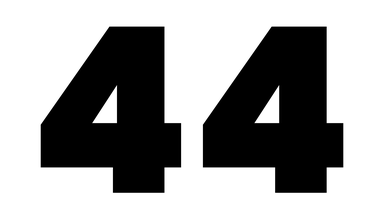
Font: Poppins-Black